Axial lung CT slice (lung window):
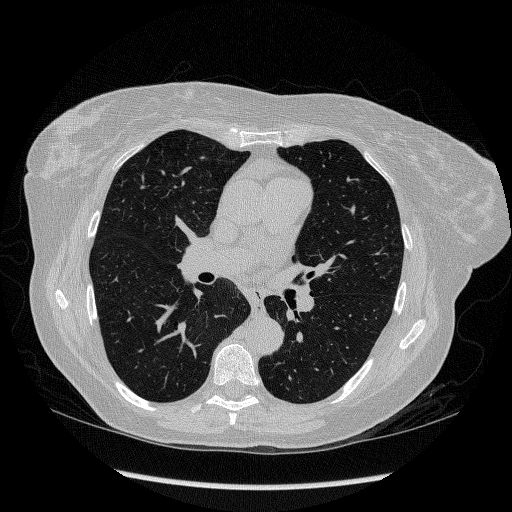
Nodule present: no